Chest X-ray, PA view. Patient: 53 years old, sex M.
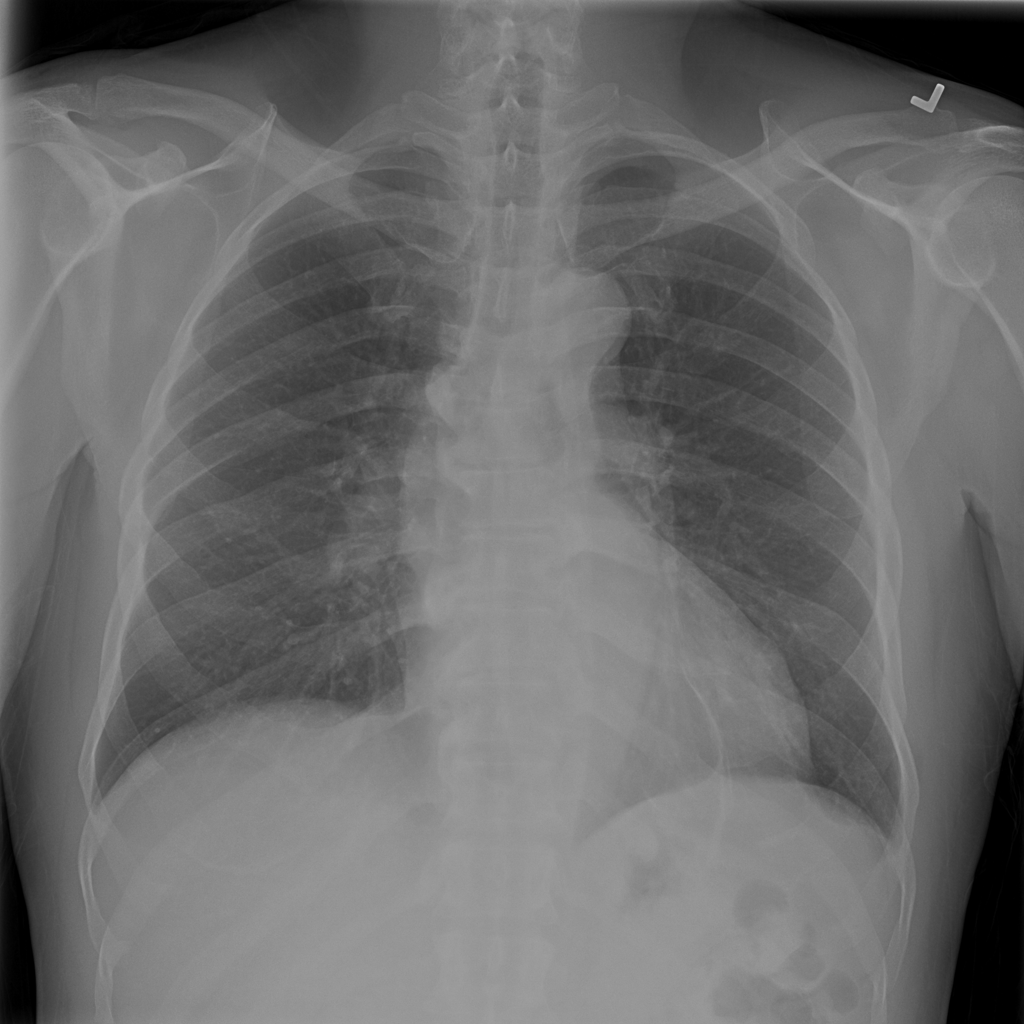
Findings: Atelectasis